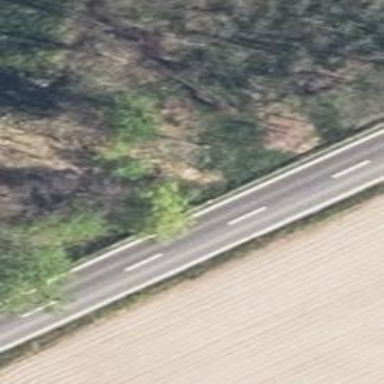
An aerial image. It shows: Secondary road with asphalt surface.